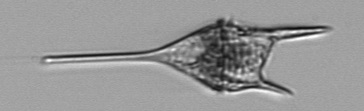
Label: Tripos_lineatus